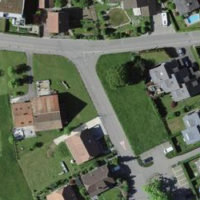
EUNIS habitat code: 54
Species observed at this site:
Anacamptis pyramidalis